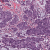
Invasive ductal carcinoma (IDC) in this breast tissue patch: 1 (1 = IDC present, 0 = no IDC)